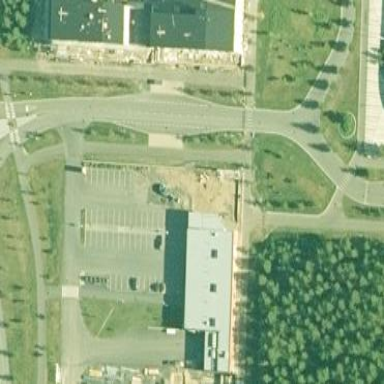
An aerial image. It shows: Commercial building housing convenience shop.